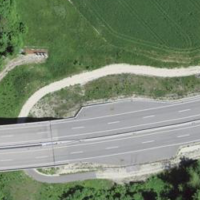
EUNIS habitat code: 44
Species observed at this site:
Silene dioica
Hirundo rustica